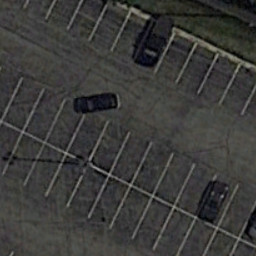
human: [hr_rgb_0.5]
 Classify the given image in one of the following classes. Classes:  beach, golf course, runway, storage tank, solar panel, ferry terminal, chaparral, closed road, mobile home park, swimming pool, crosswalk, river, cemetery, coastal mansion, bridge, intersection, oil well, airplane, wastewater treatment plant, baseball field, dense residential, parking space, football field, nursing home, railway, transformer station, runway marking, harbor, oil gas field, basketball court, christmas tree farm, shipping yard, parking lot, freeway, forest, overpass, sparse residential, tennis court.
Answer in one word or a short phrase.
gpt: parking space